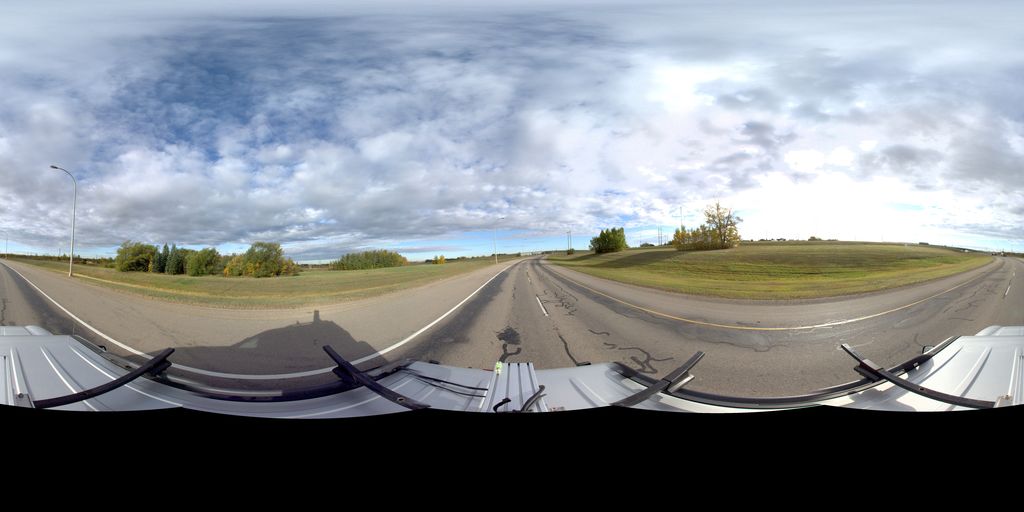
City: edmonton